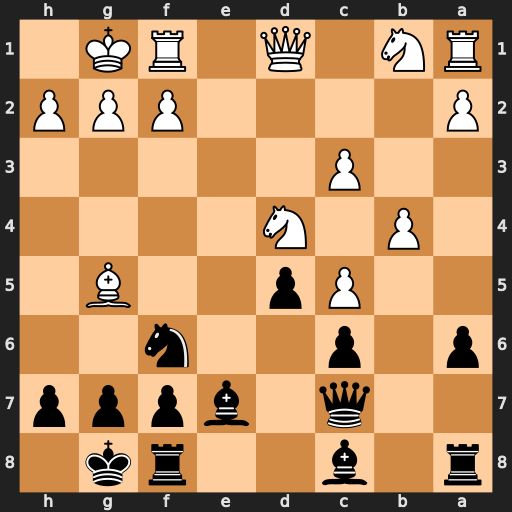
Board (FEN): r1b2rk1/2q1bppp/p1p2n2/2Pp2B1/1P1N4/2P5/P4PPP/RN1Q1RK1
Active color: b
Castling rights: -
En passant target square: -
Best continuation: Ng4 Nf3 Bxg5